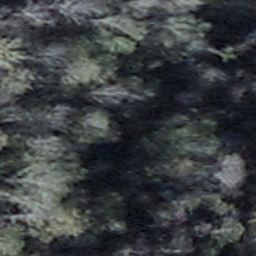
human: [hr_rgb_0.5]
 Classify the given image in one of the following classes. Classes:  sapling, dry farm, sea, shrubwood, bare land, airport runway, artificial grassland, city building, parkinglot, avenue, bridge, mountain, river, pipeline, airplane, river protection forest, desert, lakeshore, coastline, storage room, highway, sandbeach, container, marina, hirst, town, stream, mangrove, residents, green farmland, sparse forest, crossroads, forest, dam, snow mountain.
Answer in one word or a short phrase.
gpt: shrubwood